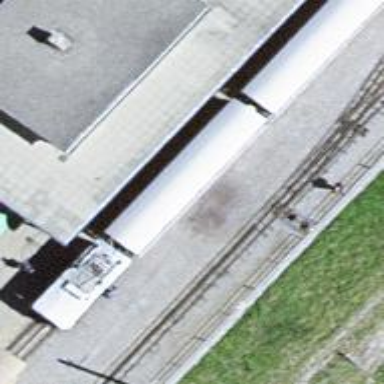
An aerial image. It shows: Railway station that also serves as public transport station.